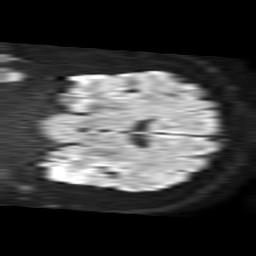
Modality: TRACE
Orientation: coronal
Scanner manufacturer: philips
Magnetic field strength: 1.5 T
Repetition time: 4.6 s
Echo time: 0.08517 s